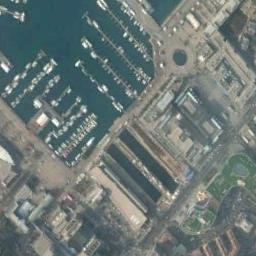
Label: harbor